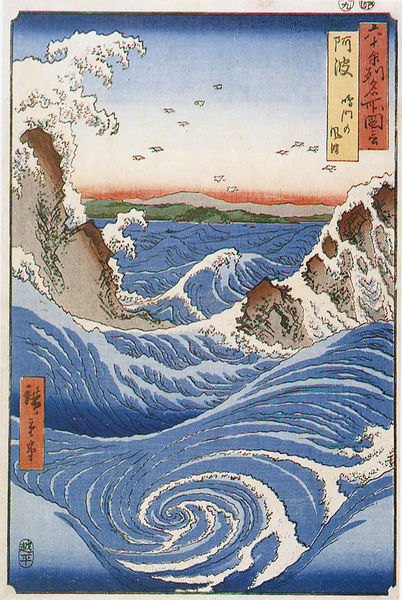
Titel: Der See Rouqh bei Naruto in der Provinz Awa; aus der Serie: Berühmten Plätze von den 66 Provinzen
Künstler: Utagawa Hiroshige
Institution: Wisconsin, Chazen Museum of Art, E. B. Van Vleck Collection
Schlagwörter: blau, felsen, himmel, meer, vogel, wasser, wolken, gelb, grün, see, ufer, braun, orange, weiss, zeichnung, rot, sonnenaufgang, vögel, land, gischt, holzschnitt, japan, küste, strand, welle, wellen, brausen, sturm, japanisch, schriftzeichen, abendrot, ozean, sog, gestade, wirbel, asien, text, asiatisch, karte, strudel, freiheit, morgenrot, hochkant, balu, toben, salz, hokusai, fudji